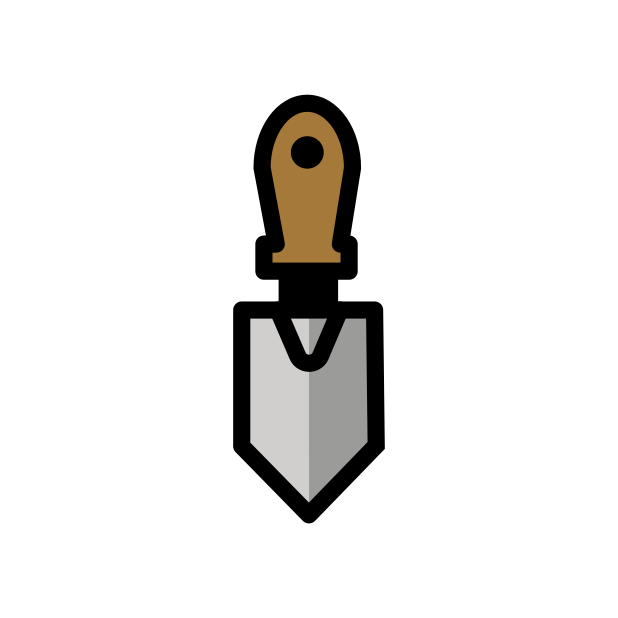
trowel